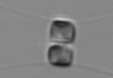
Label: Chaetoceros_similis